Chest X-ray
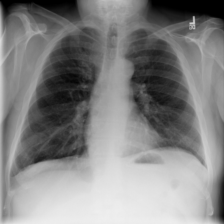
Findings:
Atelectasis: negative
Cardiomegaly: negative
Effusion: negative
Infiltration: negative
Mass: negative
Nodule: negative
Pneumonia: negative
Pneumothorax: negative
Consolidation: negative
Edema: negative
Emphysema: negative
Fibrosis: negative
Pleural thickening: positive
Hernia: negative